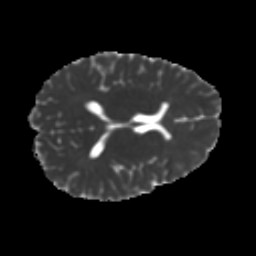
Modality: MD
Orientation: axial
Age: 20
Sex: male
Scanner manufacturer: ge
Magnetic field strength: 3 T
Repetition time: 7.8 s
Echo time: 0.0606 s